Field crop: maize
Growth stage: 2
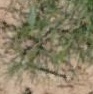
Species: salsola